Question: What I want is as the following sketchy figure:

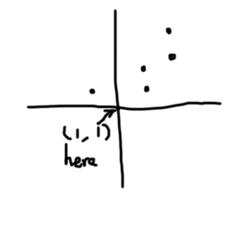
Answer: I'm assuming you want two intersecting lines, you can do this with 'geom_vline()' and 'geom_hline()'
Here's an example:
'''
df <- data.frame(x=seq(-5,10), y=seq(-5,10))
qplot(x=x,y=y,data=df) + geom_vline(xintercept=1) + geom_hline(yintercept=1)
'''
This makes: